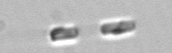
Label: Skeletonema